Question: I am looking for an optimal way to program this summation ratio. As input I have two vectors 'v_mn' and 'x_mn' with '(M*N)x1' elements each.
The ratio is of the form:

The vector 'x_mn' is '0-1' vector so when 'x_mn=1', the ration is 'r' given above and when 'x_mn=0' the ratio is '0'.
The vector 'v_mn' is a vector which contain real numbers.
I did the denominator like this but it takes a lot of times.
'''
function r_ij = denominator(v_mn, M, N, i, j)
%here x_ij=1, to get r_ij.
S = [];
for m = 1:M
for n = 1:N
if (m ~= i)
if (n ~= j)
S = [S v_mn(i, n)];
else
S = [S 0];
end
else
S = [S 0];
end
end
end
r_ij = 1+S;
end
'''
Can you give a good way to do it in matlab. You can ignore the ratio and give me the denominator which is more complicated.
EDIT: I am sorry I did not write it very good. The 'i' and 'j' are some numbers between '1..M' and '1..N' respectively. As you can see, the ratio 'r' is many values ('M*N' values). So I calculated only the value 'i' and 'j'. More precisely, I supposed 'x_ij=1'. Also, I convert the vectors 'v_mn' into a matrix that's why I use double index.
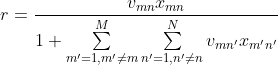
Answer: For a start you need to pre-alocate your S matrix. It changes size every loop so put
'''
S = zeros(m*n, 1)
'''
at the start of your function. This will also allow you to do away with your else conditional statements, ie they will reduce to this:
'''
if (m ~= i)
if (n ~= j)
S(m*M + n) = v_mn(i, n);
'''
Otherwise since you have to visit every element im afraid it may not be able to get much faster.
If you desperately need more speed you can look into doing some 'mex' coding which is code in c/c++ but run in matlab.
<URL>